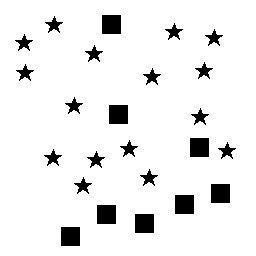
Squares: 8
Triangles: 0
Stars: 16
Total shapes: 24